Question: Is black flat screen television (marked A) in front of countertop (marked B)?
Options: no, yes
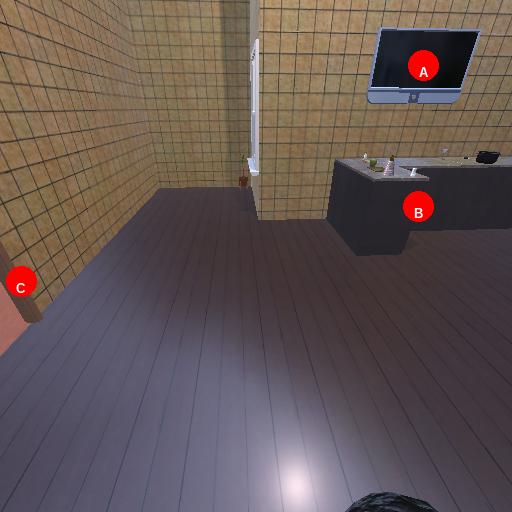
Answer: no